Field crop: maize
Growth stage: 2
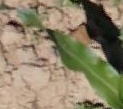
Species: maize